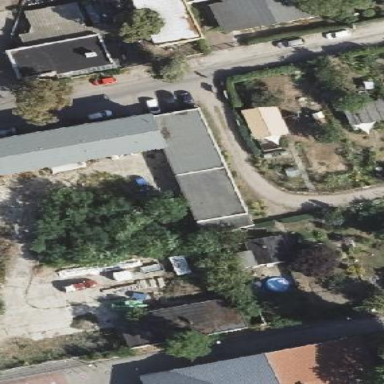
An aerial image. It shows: Warehouse building.